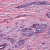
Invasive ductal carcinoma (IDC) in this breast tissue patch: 1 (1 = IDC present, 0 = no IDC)